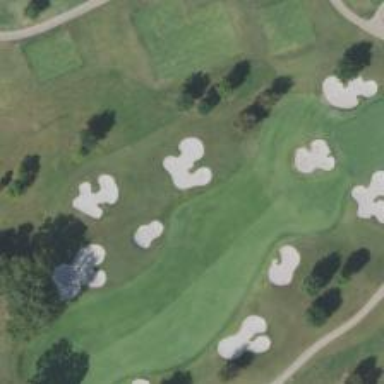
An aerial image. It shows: Golf hole.